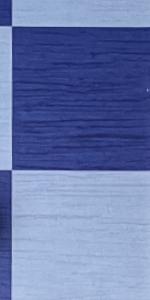
Label: Empty